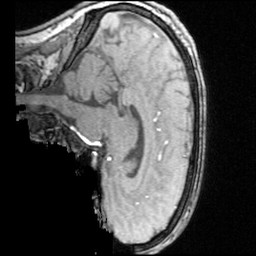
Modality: angio
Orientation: sagittal
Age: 26
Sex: male
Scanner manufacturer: siemens
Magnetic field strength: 3 T
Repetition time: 0.025 s
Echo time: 0.00334 s